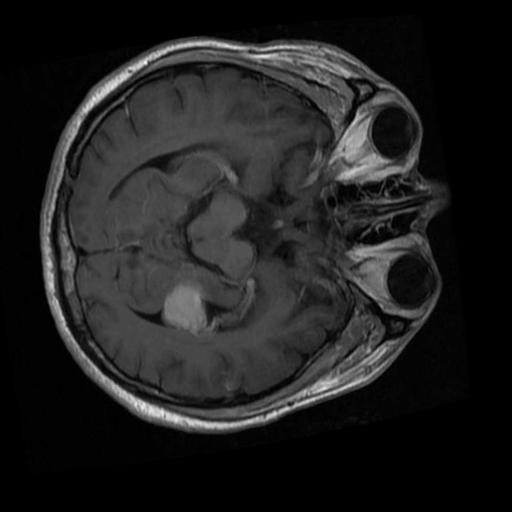
Label: brain_menin